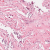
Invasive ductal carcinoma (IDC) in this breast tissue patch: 1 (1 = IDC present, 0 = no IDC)